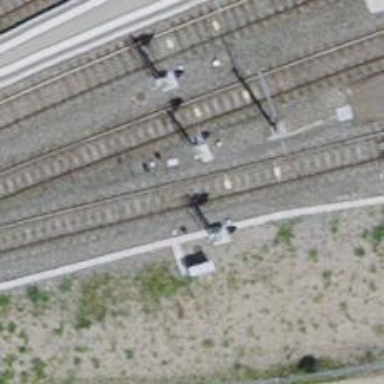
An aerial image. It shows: Railway signal.